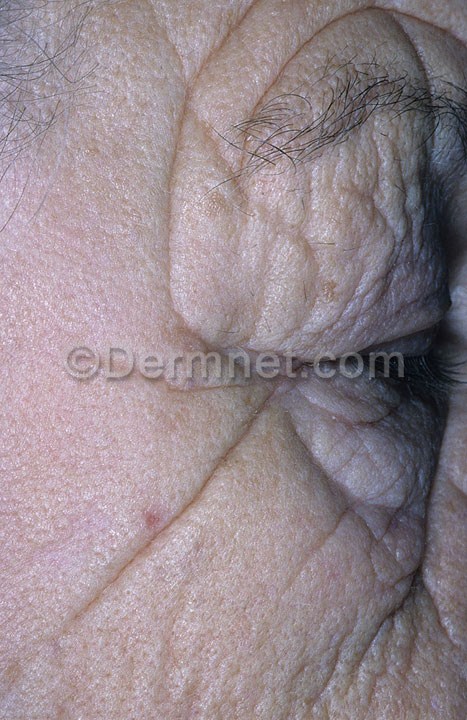
Disease: Light Diseases and Disorders of Pigmentation